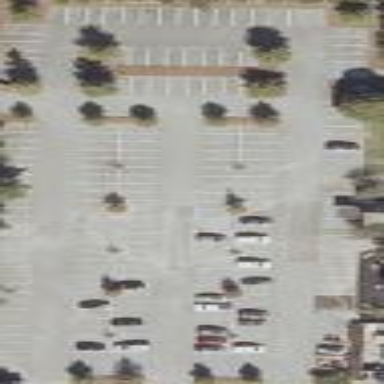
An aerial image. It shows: Parking area.